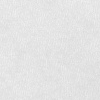
Atmospheric dust classification: dusty